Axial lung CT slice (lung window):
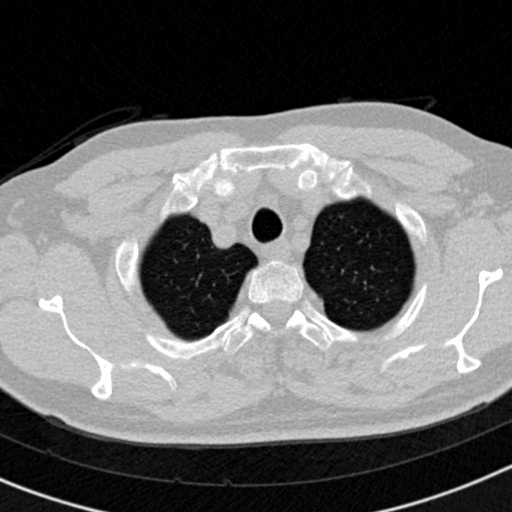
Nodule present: no